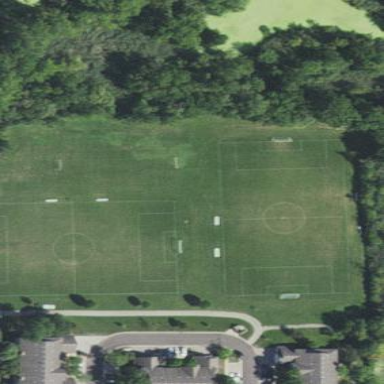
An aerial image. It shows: Soccer pitch for outdoor sports and leisure activities.